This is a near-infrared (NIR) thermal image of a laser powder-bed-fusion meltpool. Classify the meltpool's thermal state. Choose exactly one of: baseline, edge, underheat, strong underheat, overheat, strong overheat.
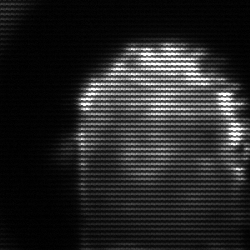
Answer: baseline